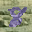
Label: 8